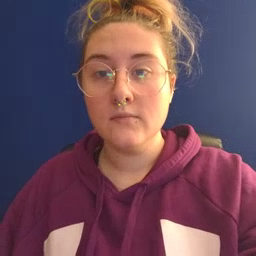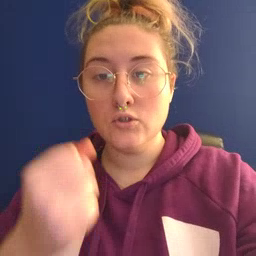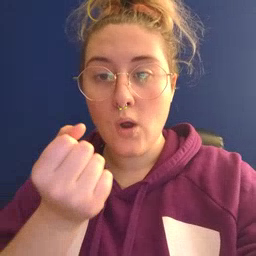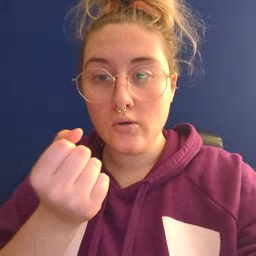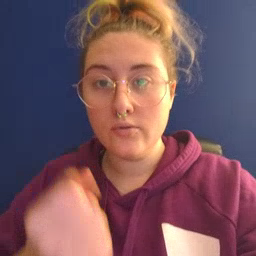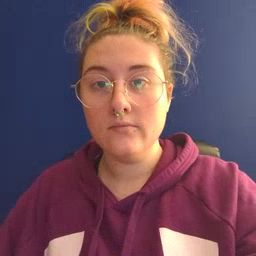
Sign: drawer